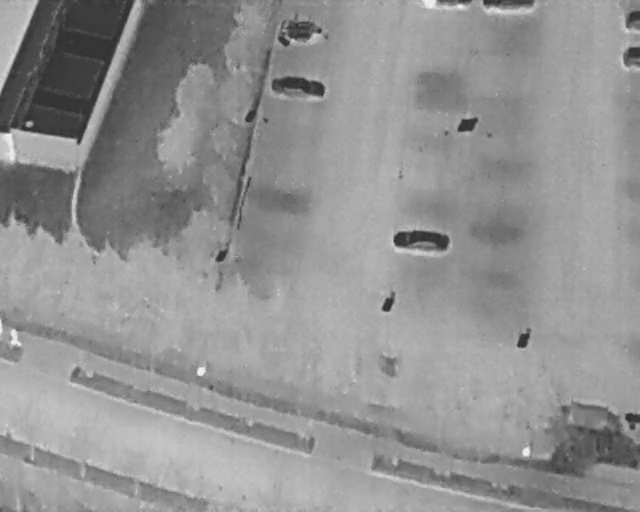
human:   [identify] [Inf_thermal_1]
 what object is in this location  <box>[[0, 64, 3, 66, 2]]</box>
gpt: <ref>1 medium person at the left</ref>

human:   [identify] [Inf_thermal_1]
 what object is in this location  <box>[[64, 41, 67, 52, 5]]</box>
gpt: <ref>1 medium car at the center</ref>

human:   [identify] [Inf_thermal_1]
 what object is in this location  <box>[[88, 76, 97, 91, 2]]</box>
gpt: <ref>1 large car at the bottom right</ref>